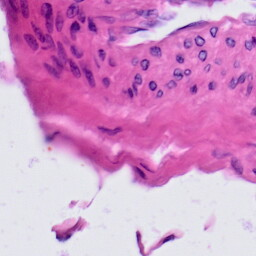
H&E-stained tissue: Prostate